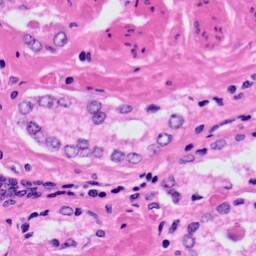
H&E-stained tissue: Prostate